Question: Working on mvc4 web api project with jquery template.
Depending upon 'database value' I want to 'show the stars span class' on View.
'''
<div>
<span class="font-icon-star"></span>
<span class="font-icon-star"></span>
<span class="font-icon-star"></span>
<span class="font-icon-star"></span>
<span class="font-icon-star-line"></span>
</div>${Rating}
{{If Rating = 4 }}
then it should show 4 full stars and 1 empty star
'''
> How can i make this dymanic depending upon $Rating value?

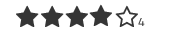
Answer: '''
<div>
${Rating}
<span class="${Rating > 0 ? 'font-icon-star' : 'font-icon-star-line'}"></span>
<span class="${Rating > 1 ? 'font-icon-star' : 'font-icon-star-line'}"></span>
<span class="${Rating > 2 ? 'font-icon-star' : 'font-icon-star-line'}"></span>
<span class="${Rating > 3 ? 'font-icon-star' : 'font-icon-star-line'}"></span>
<span class="${Rating > 4 ? 'font-icon-star' : 'font-icon-star-line'}"></span>
</div>
'''